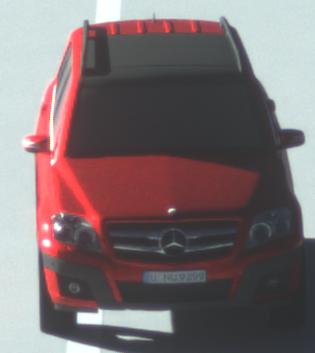
Make: Mercedes-Benz
Model: GLK 280
Detailed model: GLK-Class (204)
Model produced from: 2008/10
Model produced until: 2009/04
Doors: 5
Color: red
Road condition: dry road
Daytime: morning or afternoon
Contrast: high contrast